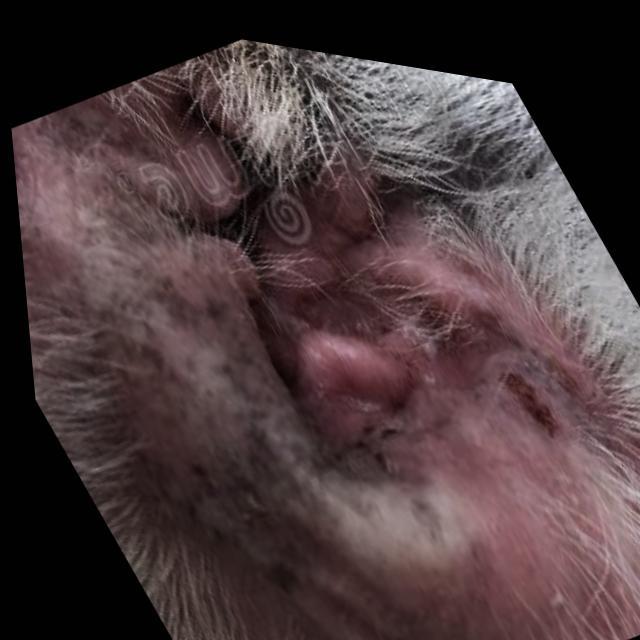
Canine fungal skin infection — characterized by alopecia, scaling, crusting, and circular lesions. Common agents include Malassezia and Candida species.